Question: I was just going through some security blogs and I found this image of an major financial entity and I was not sure of what could have caused this kind of error to appear on client facing page and how to fix it so that we do not have any potential security loop hole in the system ?

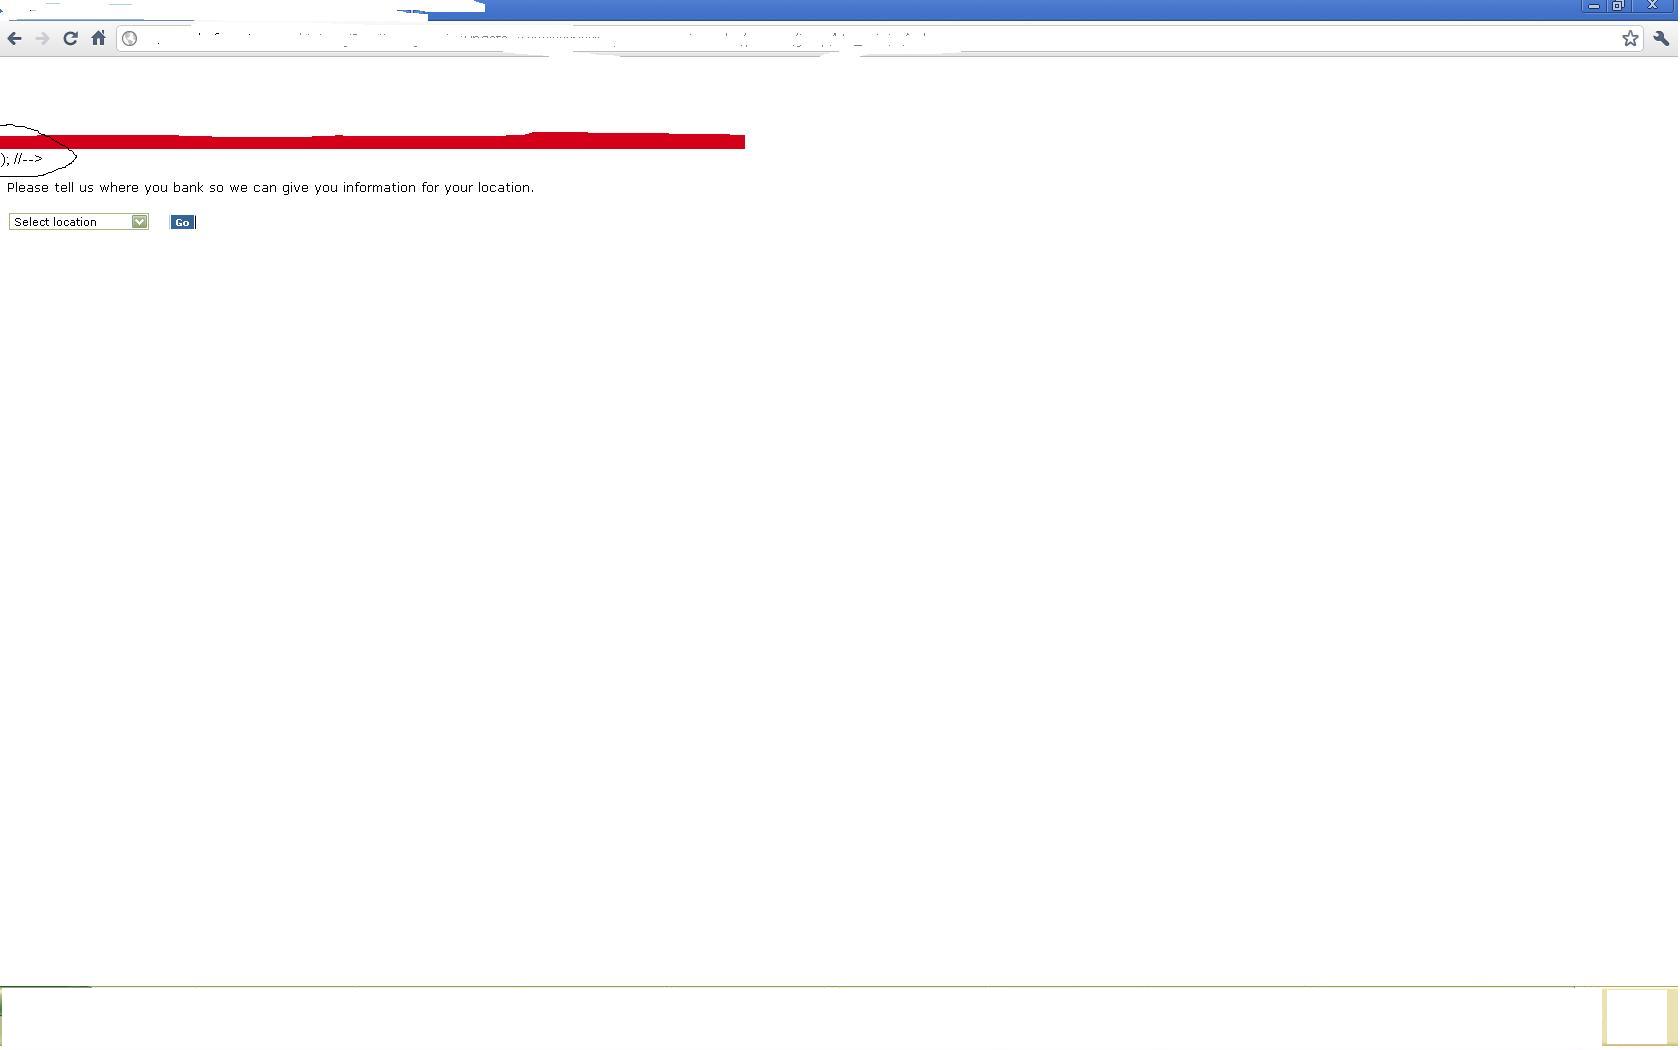
Answer: It looks like a badly closed workaround to use CDATA in browsers that don't support XHTML.
For example, this is fine in HTML:
'''
<script type="text/javascript">
if (1 > 0) {
}
</script>
'''
However, because of '>', this wouldn't work in XHTML. For this, you would have to use <URL> to escape the script itself, like this:
'''
<script type="text/javascript">
//<![CDATA[
if (1 > 0) {
}
//]]>
</script>
'''
Here, the CDATA is within the script, but a comment as far as the script is concerned.
Some browsers don't seem to like the CDATA in HTML, so some people use a trick to double-escape the CDATA with XML comments on top of this:
'''
<script type="text/javascript">
<!--//--><![CDATA[//><!--
if (1 > 0) {
}
//--><!]]>
</script>
'''
It looks like your problem comes from one of these double-escape tricks to be badly closed. ('//--><!]]>' may have to be on the same line).
I'm not sure if it's a security issue as such; it would depend on what else is incorrectly displayed/transformed (this may come from a server-side XSLT or similar).